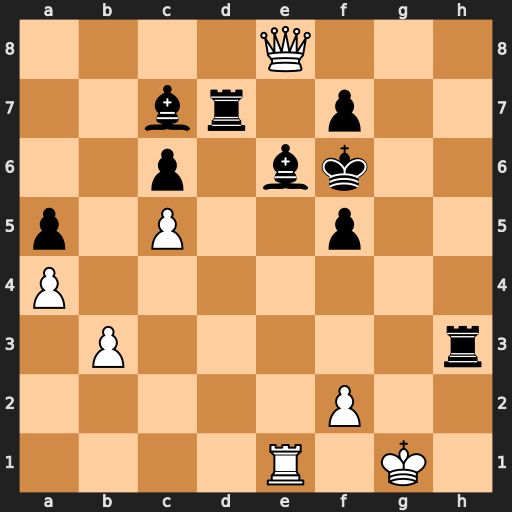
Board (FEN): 4Q3/2br1p2/2p1bk2/p1P2p2/P7/1P5r/5P2/4R1K1
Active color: w
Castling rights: -
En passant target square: -
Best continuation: Rxe6+ fxe6 Qxd7